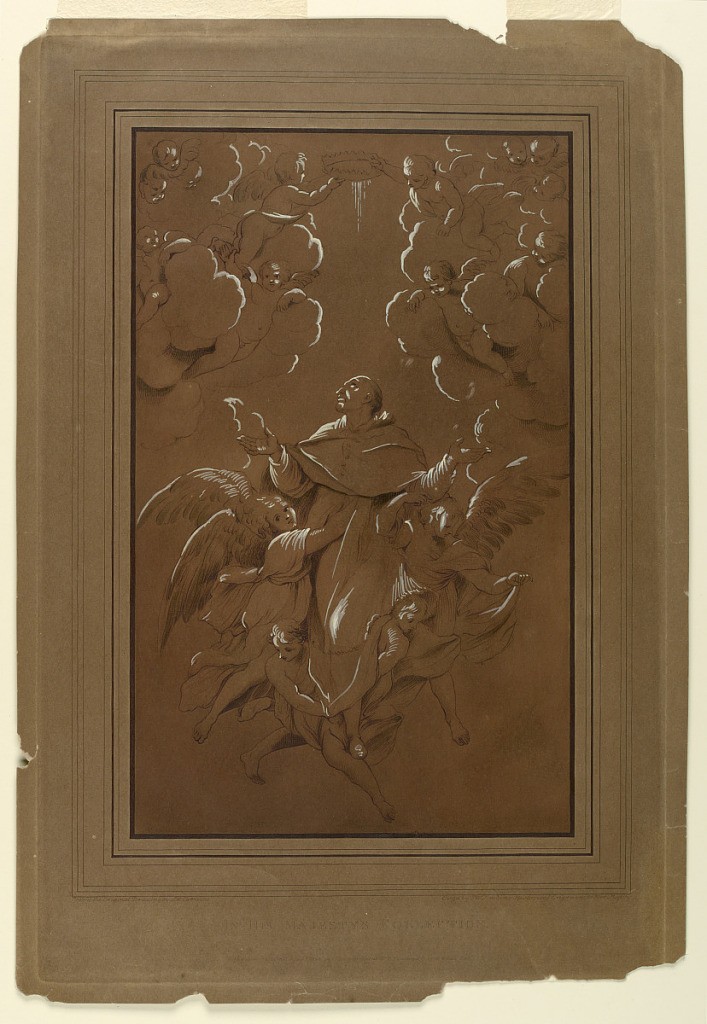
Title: Apotheosis of Saint Francis
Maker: Peltro William Tomkins, British, 1760 - 1840
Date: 1806
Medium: Stipple engraving on brown paper with white highlights
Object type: Print
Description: Saint Francis being lifted to Heaven by four angels, his palms outstretched, his attention turned on high. Above his head, putti, two of whom hold a crown for Saint Francis, mingle with clouds.